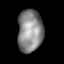
Tissue: lung
Cell type: Epithelial cells
Senescence score: 0.2216
Nuclear area (px): 1048
Mean DAPI intensity: 135.523